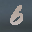
Label: 6